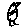
Label: bird